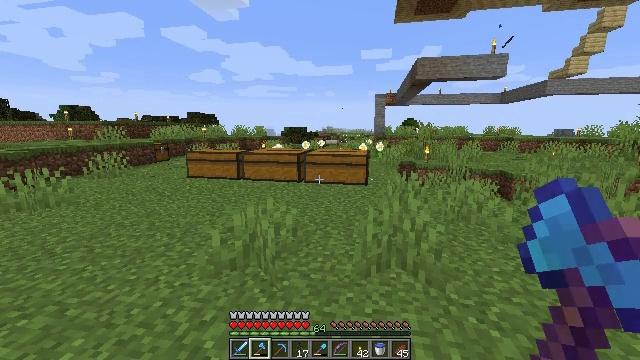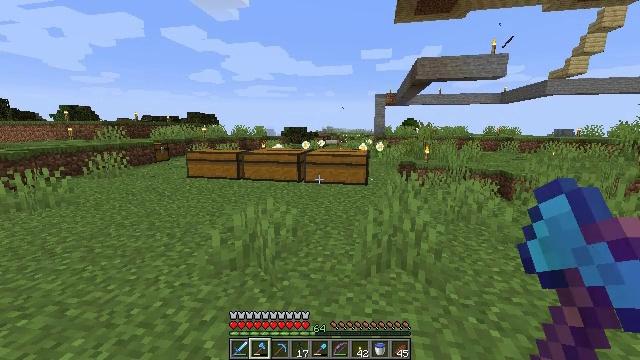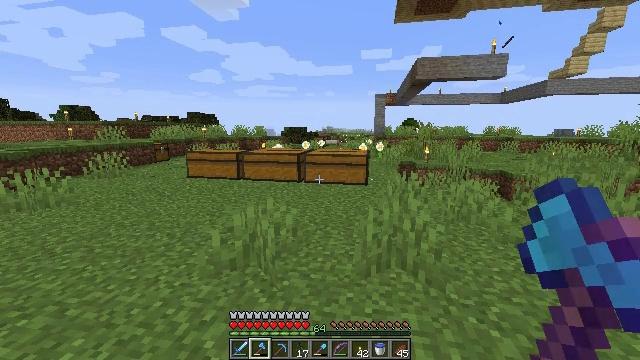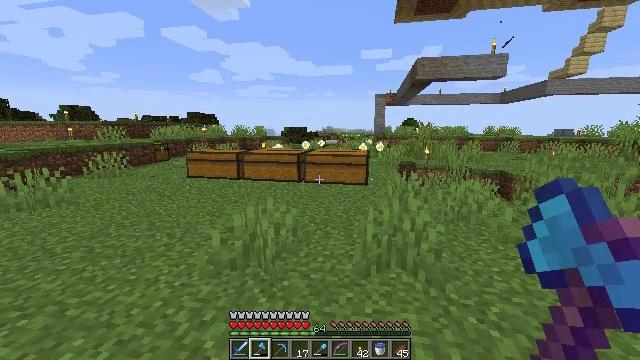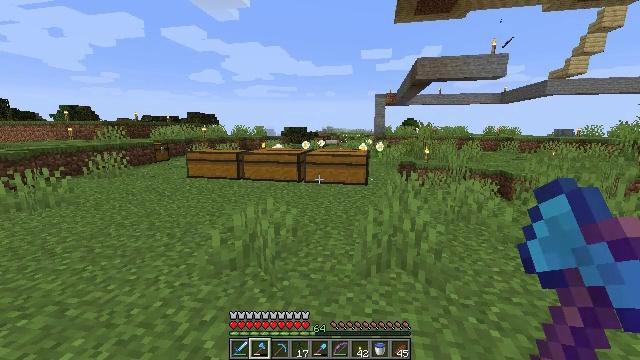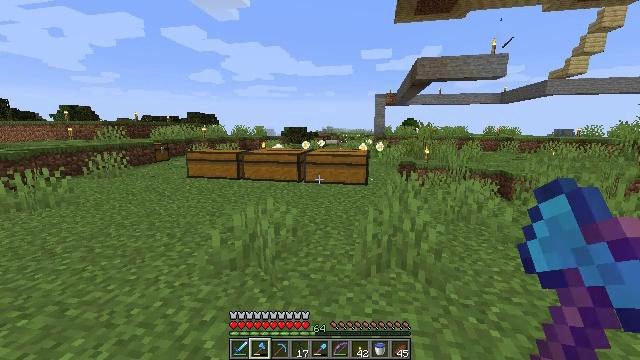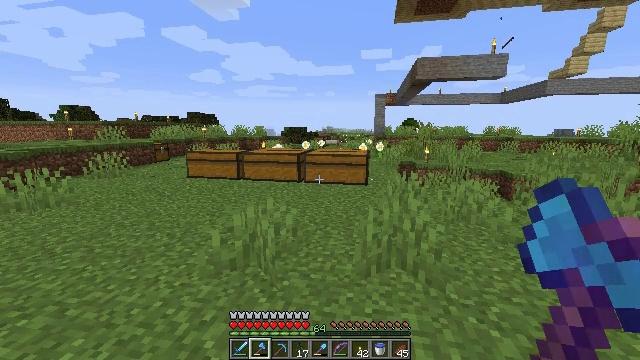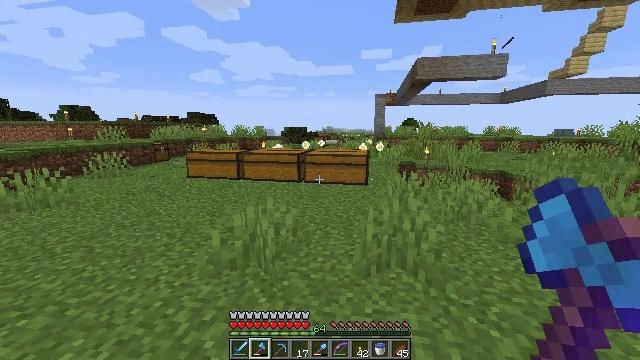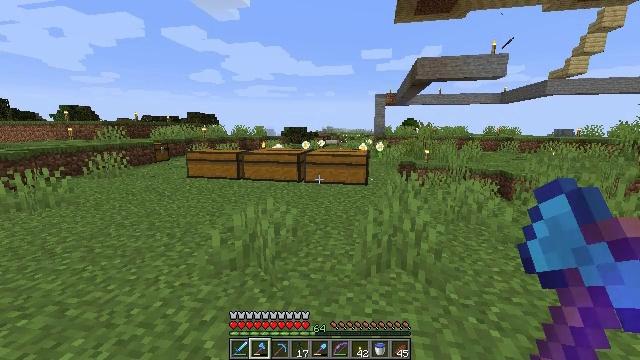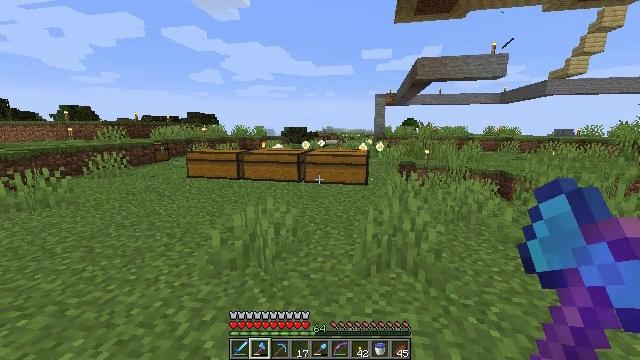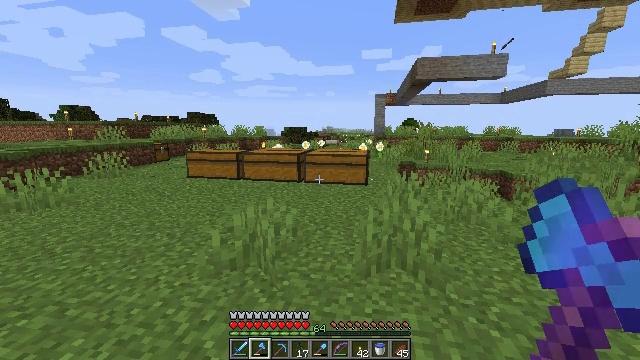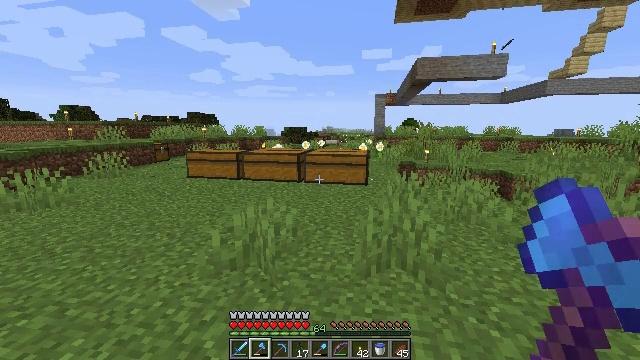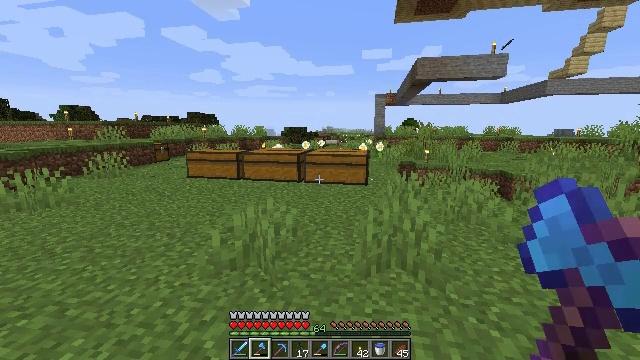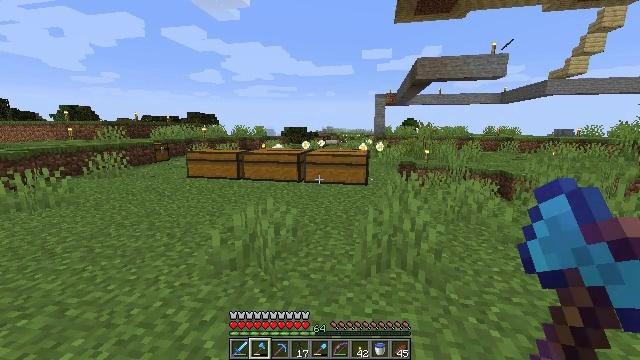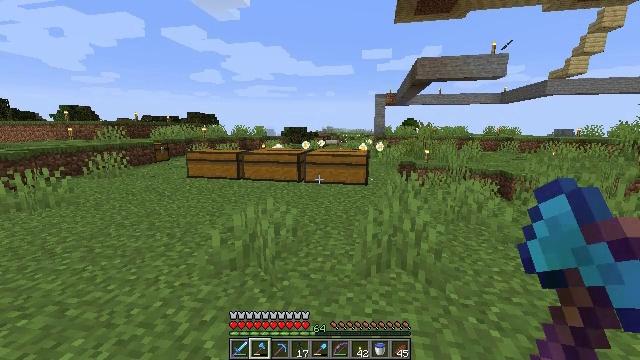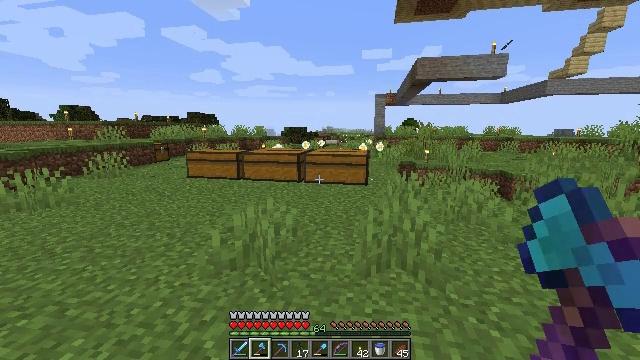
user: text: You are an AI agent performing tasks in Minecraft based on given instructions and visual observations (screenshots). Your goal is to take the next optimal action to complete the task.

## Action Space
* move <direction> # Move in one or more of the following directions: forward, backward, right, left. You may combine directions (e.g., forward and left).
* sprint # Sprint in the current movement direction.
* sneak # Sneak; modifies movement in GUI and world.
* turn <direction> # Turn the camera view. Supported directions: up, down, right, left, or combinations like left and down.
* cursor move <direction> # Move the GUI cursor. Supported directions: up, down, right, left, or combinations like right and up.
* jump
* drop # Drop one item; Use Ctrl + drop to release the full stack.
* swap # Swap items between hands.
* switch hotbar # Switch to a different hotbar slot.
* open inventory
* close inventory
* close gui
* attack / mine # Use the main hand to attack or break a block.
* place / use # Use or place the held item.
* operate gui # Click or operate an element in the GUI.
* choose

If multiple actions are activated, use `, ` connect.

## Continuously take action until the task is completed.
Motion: motion action
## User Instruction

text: Drop a diamond axe.
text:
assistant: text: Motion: no_op
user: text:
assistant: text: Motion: no_op
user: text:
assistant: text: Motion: no_op
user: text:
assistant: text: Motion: no_op
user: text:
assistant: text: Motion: no_op
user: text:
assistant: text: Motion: no_op
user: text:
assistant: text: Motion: no_op
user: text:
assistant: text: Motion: no_op
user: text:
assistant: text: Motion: no_op
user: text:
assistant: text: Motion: no_op
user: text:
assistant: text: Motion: no_op
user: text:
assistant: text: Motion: no_op
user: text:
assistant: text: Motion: no_op
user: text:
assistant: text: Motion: no_op
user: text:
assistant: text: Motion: no_op
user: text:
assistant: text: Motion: no_op
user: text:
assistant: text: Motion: no_op
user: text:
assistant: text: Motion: no_op
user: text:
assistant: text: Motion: no_op
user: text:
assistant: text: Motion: no_op
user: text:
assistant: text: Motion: no_op
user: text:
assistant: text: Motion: no_op
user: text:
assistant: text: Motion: no_op
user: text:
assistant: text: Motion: no_op
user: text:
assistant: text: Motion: no_op
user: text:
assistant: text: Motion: no_op
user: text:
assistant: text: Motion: no_op
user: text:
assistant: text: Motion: no_op
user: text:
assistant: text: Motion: no_op
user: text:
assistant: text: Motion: no_op